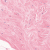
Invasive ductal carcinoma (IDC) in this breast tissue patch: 0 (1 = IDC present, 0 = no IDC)